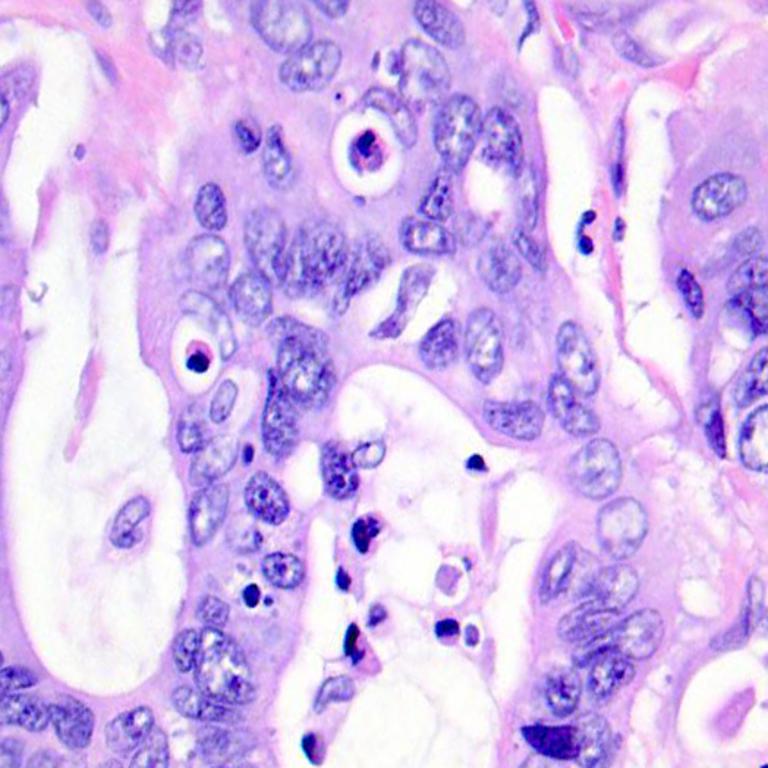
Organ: colon
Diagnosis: adenocarcinomas